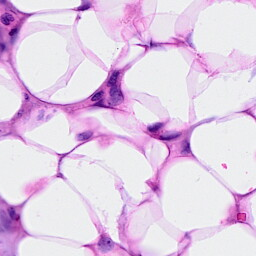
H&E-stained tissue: Breast